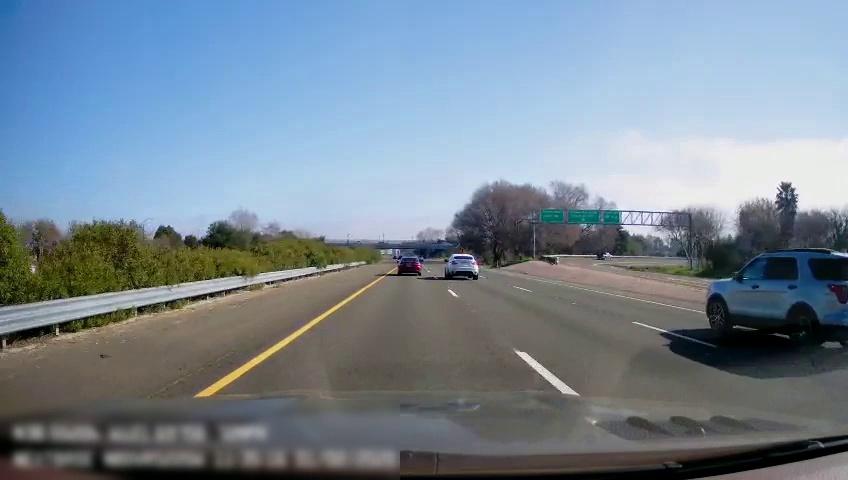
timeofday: Day
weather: Sunny
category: Drivable Space
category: Vehicles | SUV
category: Vehicles | Car
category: Vehicles | SUV
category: Vehicles | SUV
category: Lanes | Current Lane
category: Lanes | Current Lane
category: Lanes | Alternate Lane
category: Lanes | Alternate Lane
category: Traffic | Signs
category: Traffic | Signs
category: Traffic | Signs